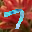
Label: 7